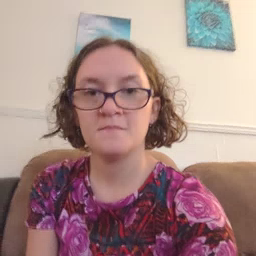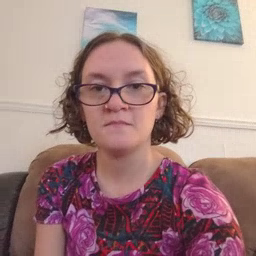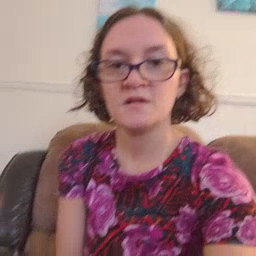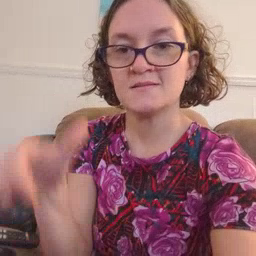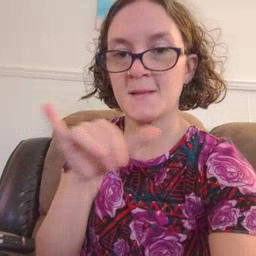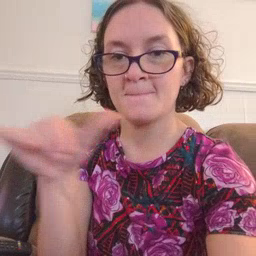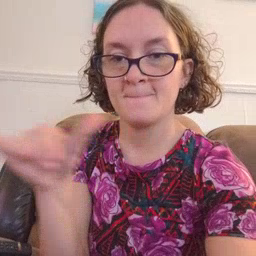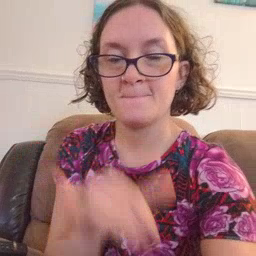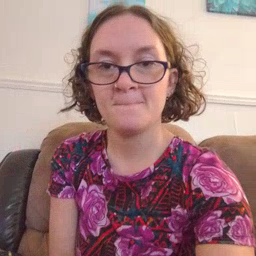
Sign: same